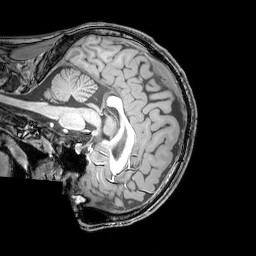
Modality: T1w
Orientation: sagittal
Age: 22
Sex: male
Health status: healthy
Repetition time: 0.081 s
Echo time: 0.037 s